Interaction volume radius: 5 \u00c5
Interaction volume height: 10 \u00c5
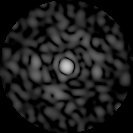
Disorder parameter: 0.8095